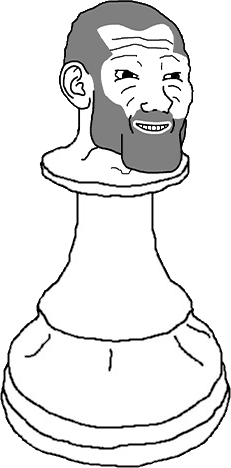
Label: 5_Objakt